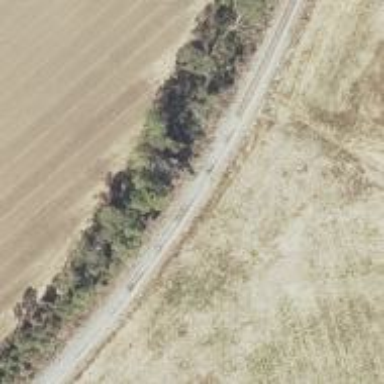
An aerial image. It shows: Railway track.